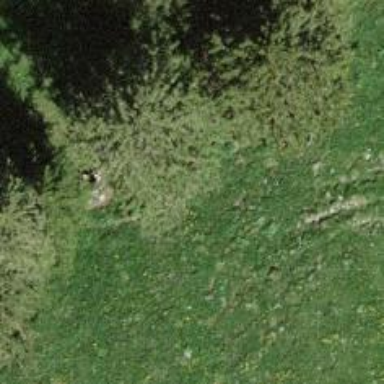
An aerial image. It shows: Needle-leaved tree in nature.